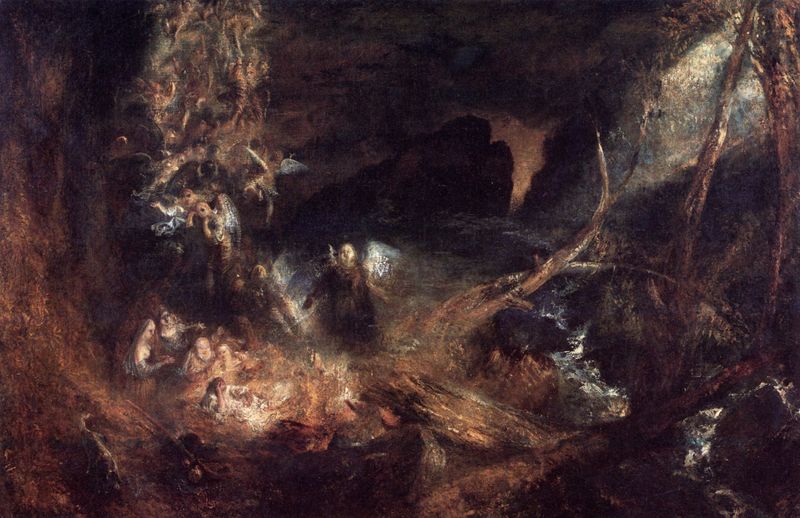
Titel: Die Vision von Jacobs Leiter
Künstler: William Turner
Standort: London
Institution: Tate Gallery
Schlagwörter: baum, blau, blätter, dunkel, felsen, feuer, flügel, gemälde, himmel, mann, meer, rubens, wasser, weiß, baden, baumstämme, bäume, fluss, frauen, landschaft, menschen, mädchen, ocker, see, sitzen, äste, braun, frau, grau, hell, licht, männer, nacht, schwarz, beige, malerei, meschen, symbolismus, bart, gericht, barock, bibel, gefieder, mensch, stein, tod, bach, baumstamm, birke, erde, natur, stamm, zweige, gewässer, dunkelheit, haare, höhle, wald, wasserfall, fliegen, kinder, engel, düster, abstrakt, berge, fels, gebirge, farbe, klein, schlucht, figuren, ölgemälde, angst, gewalt, sturm, turner, wild, duktus, finster, menzel, umriss, gestalt, unscharf, lichtstrahl, brennen, traum, wirbel, loch, schrecken, gebet, allegorie, verschwommen, wurzeln, verwischt, strudel, altes testament, fegefeuer, hölle, jüngstes gericht, leid, teufel, geäst, sturz, historienmalerei, grotte, rötlich, erscheinung, atmosphäre, fäden, putten, schrei, baumstumpf, elfe, gläubige, michael, geister, unterwelt, lebendig, arbres, rocher, skelette, röt, william turner, lagerfeuer, lichtpunkt, qualen, himmlisch, gespinst, engelschar, enfer, cri, fledermäuse, flügelwesen, himmelwesen, natrur, spinnweben, spuk, tempete, baul, altes, finsterniss, dunkel7, einzelne, beum, dürster, pagina, staklatiten, sngelschar, vagemälde, gläubife